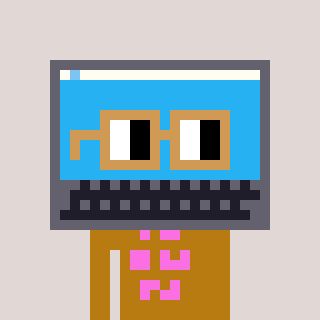
a pixel art character with square brown glasses, a laptop-shaped head and a gold-colored body on a warm background